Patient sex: M
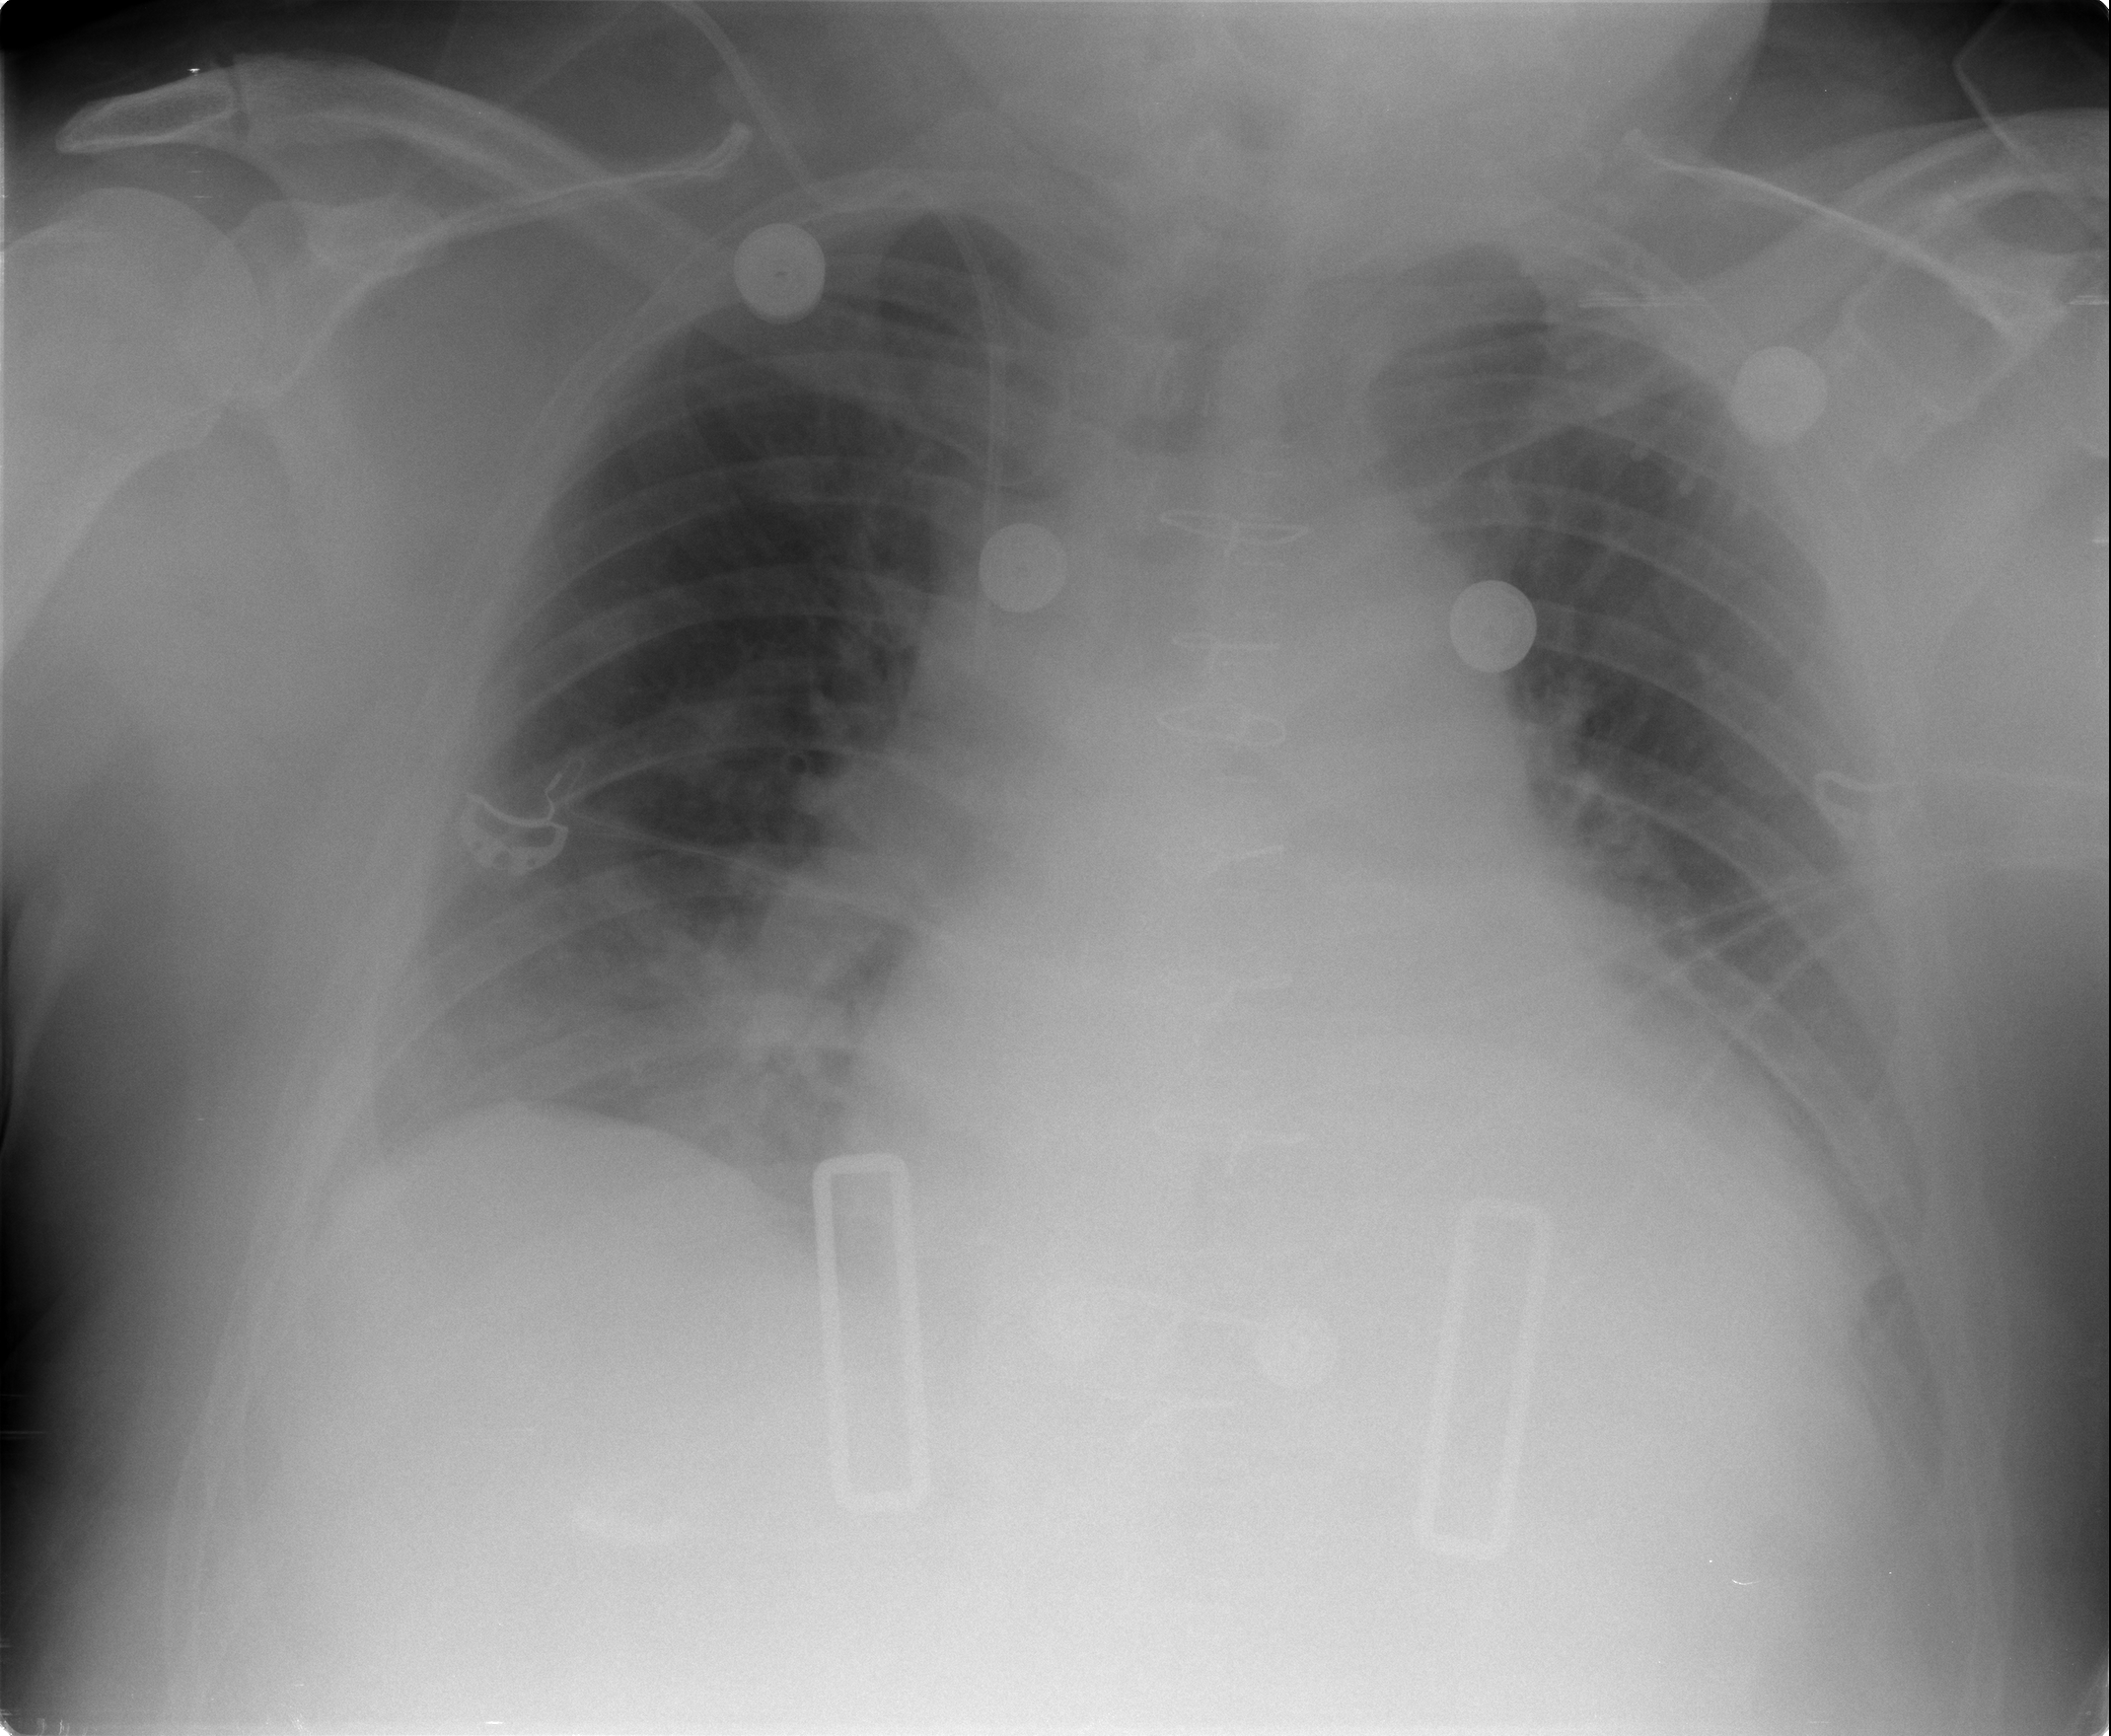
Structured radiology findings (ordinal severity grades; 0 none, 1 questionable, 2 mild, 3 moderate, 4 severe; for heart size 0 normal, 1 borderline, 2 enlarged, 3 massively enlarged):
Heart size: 2
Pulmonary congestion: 2
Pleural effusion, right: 2
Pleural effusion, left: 2
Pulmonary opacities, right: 2
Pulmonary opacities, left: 2
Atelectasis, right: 2
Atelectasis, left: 2